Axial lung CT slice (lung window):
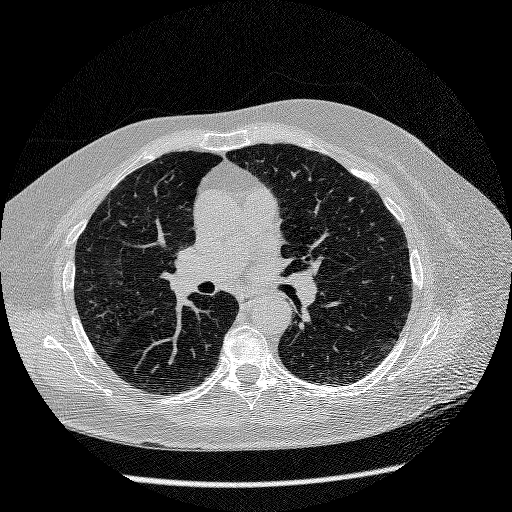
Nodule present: no